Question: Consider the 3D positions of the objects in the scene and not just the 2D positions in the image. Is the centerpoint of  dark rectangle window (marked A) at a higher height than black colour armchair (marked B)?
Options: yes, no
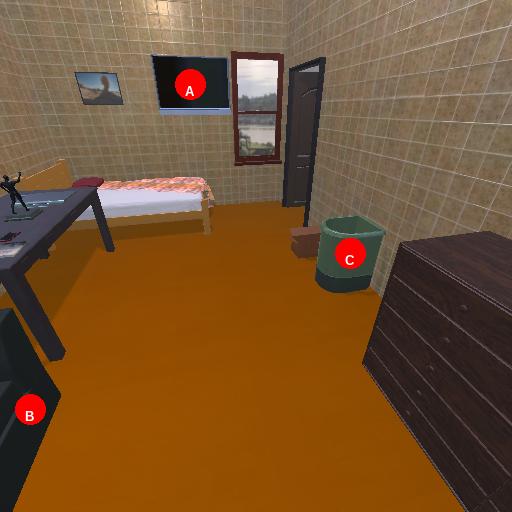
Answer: yes